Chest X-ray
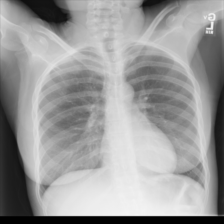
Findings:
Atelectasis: negative
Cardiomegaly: negative
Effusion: negative
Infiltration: negative
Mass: negative
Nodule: negative
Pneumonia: negative
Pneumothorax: negative
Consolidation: negative
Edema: negative
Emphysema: negative
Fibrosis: negative
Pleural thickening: negative
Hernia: negative